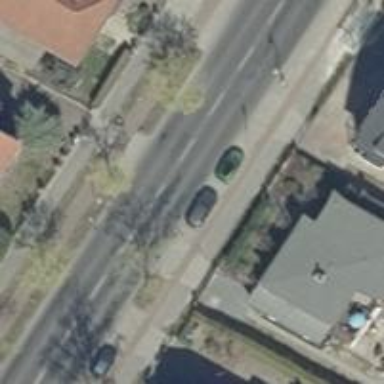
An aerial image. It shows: Secondary asphalt road with separate cycle track. The road has lane markings and there is sidewalk along the side.